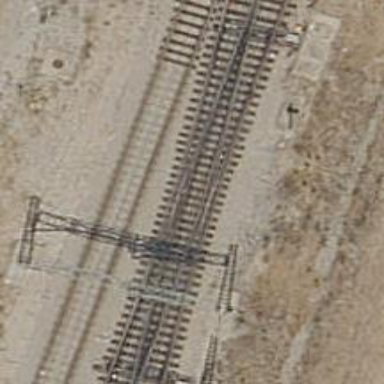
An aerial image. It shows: Railway track with electrified contact lines. This is siding track.